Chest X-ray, AP view. Patient: 34 years old, sex M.
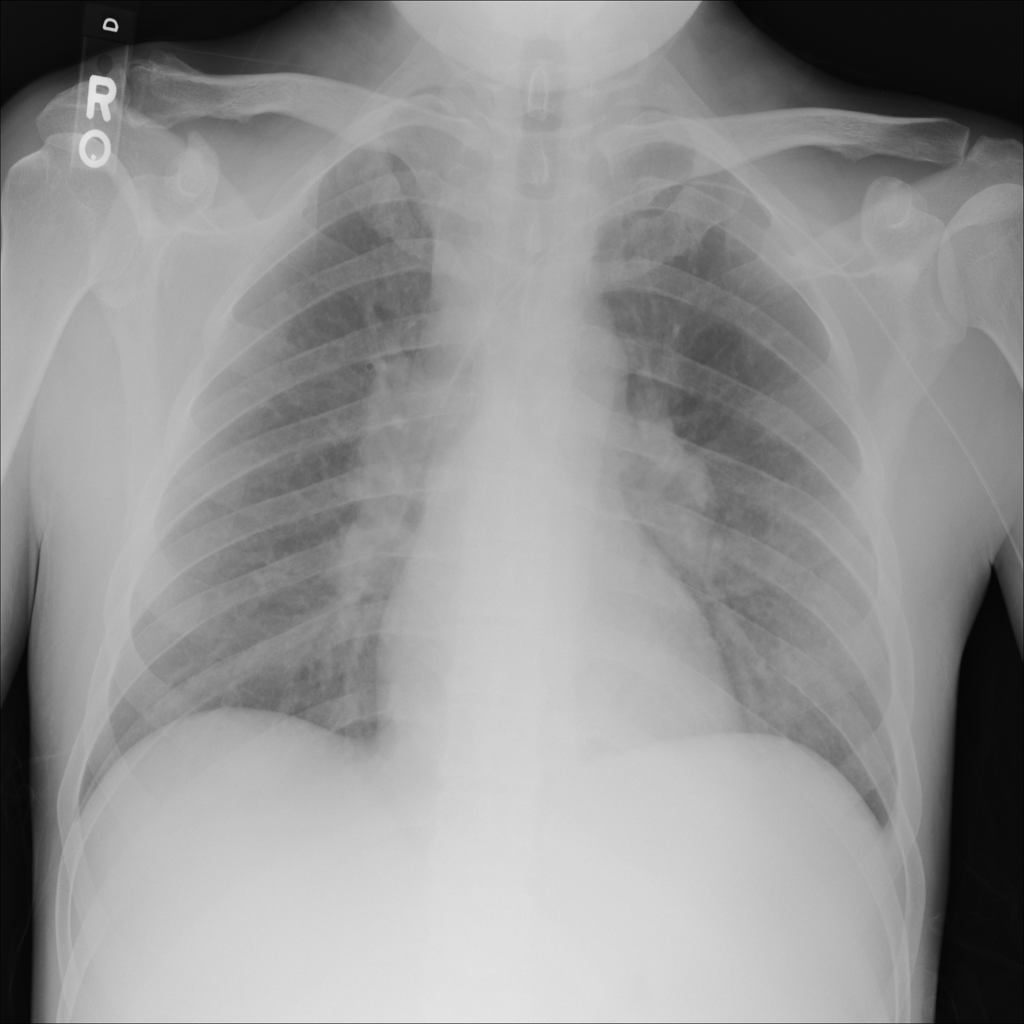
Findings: Effusion